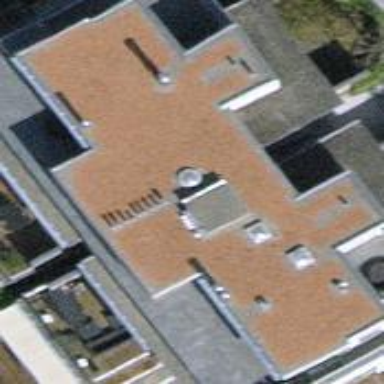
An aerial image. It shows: The building has flat roof that is oriented across.